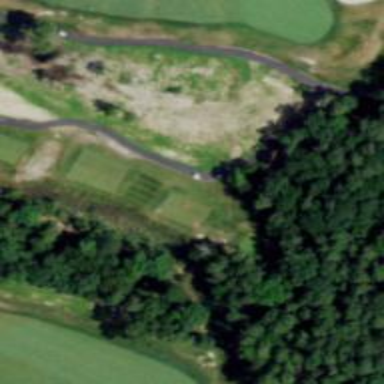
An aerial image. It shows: Service road designated as golf cart path.